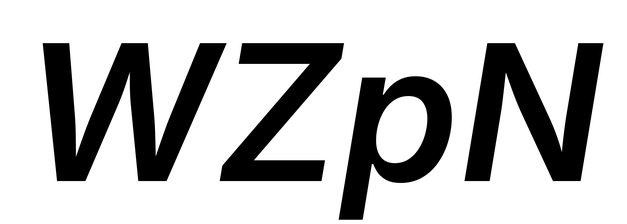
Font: Inter-Italic_SemiBold_Italic